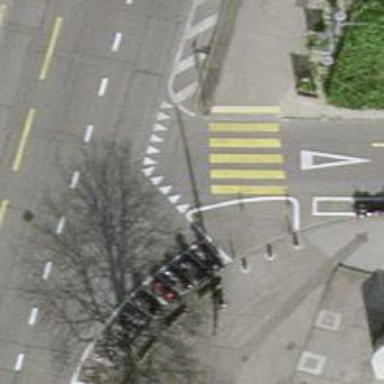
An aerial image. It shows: Uncontrolled crossing on the road.